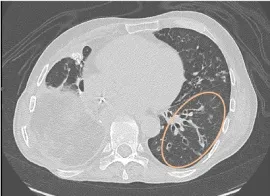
Autoimmune pneumonitis and its improvement following lymphocyte-directed immunomodulation. Chest CT showing left lower lobe consolidation with bronchiectatic air bronchograms. Orange oval) following immunomodulatory treatment. (For interpretation of the references to colour in this figure legend, the reader is referred to the Web version of this article.
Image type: radiology (ct)